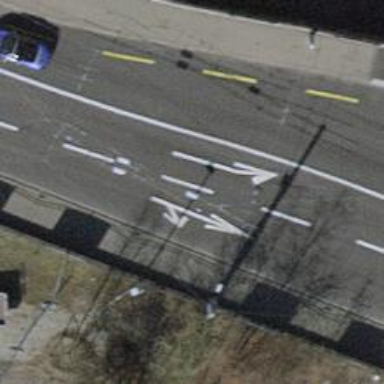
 And trolley wires are also present along the road."